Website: slack
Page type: account-dashboard
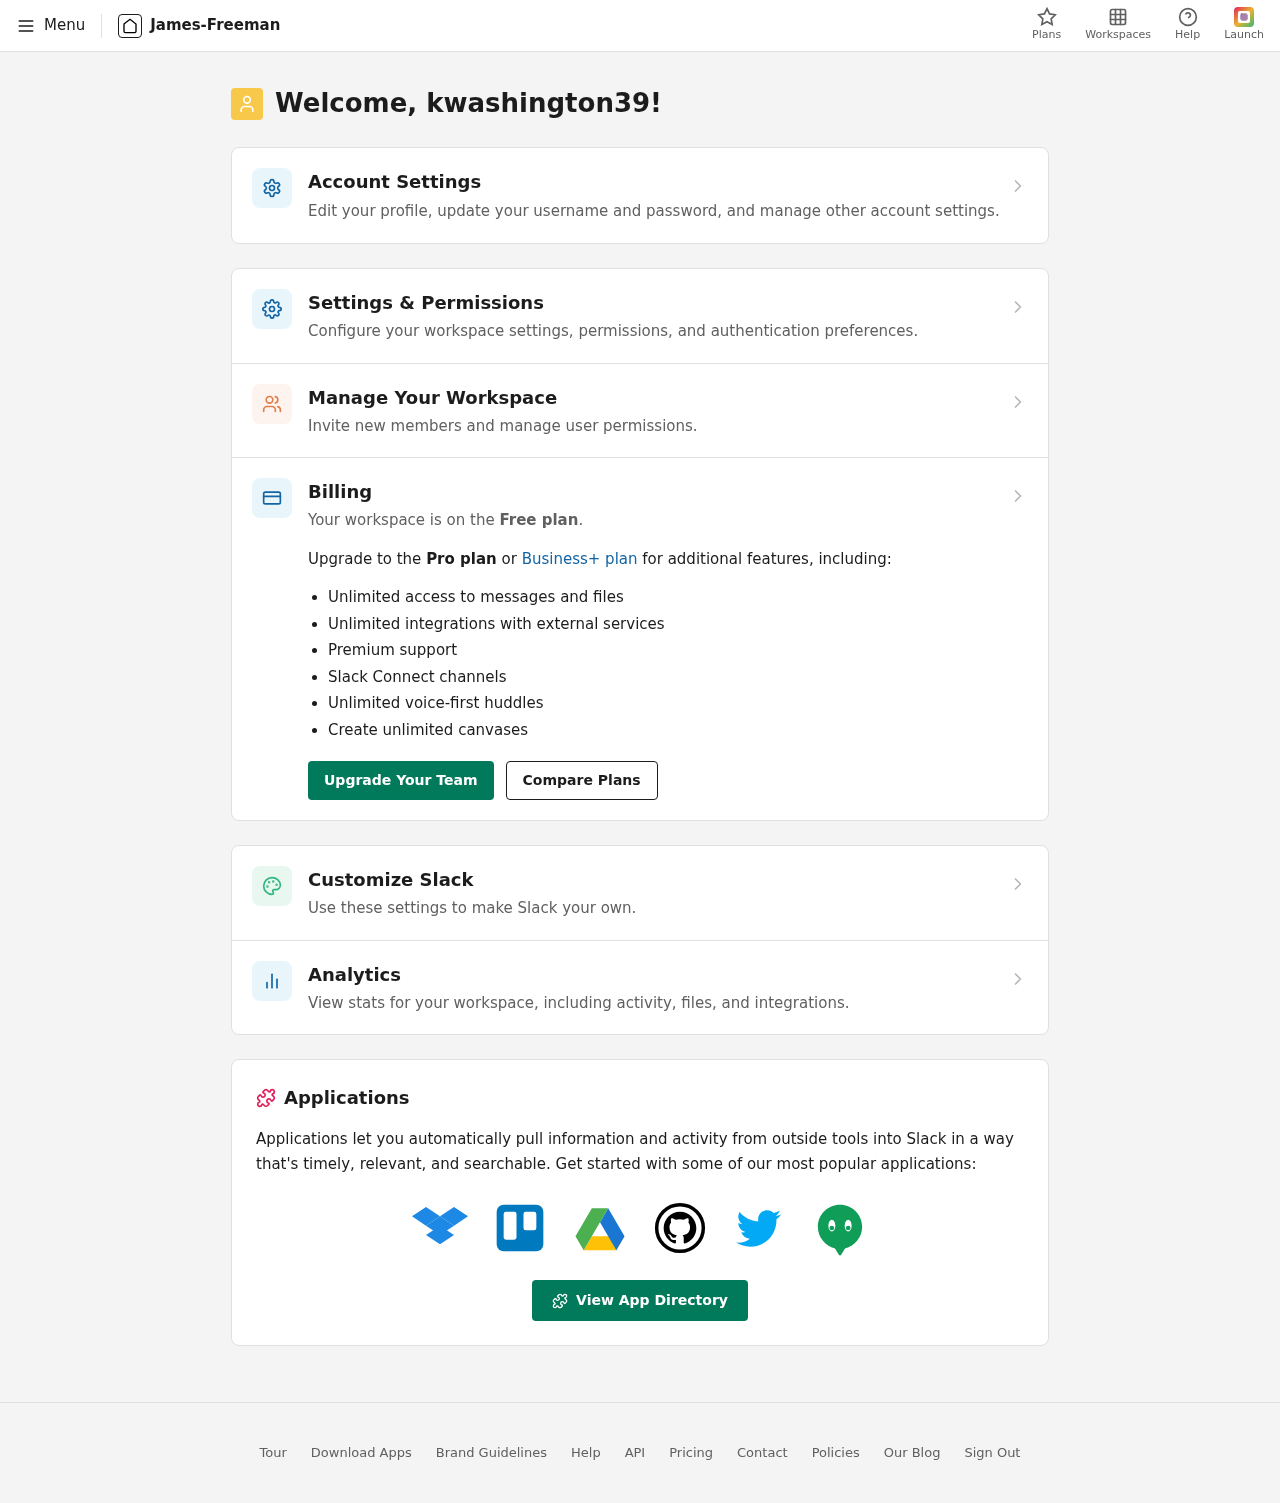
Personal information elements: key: PII_COMPANY
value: James-Freeman
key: PII_LOGIN_USERNAME
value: kwashington39